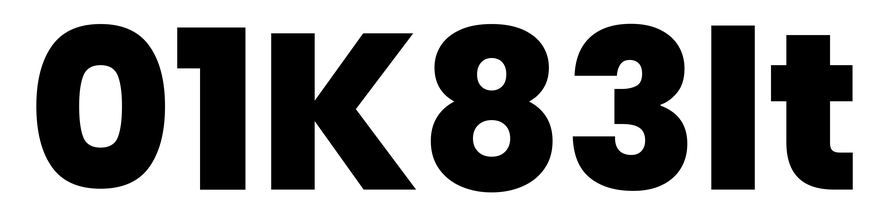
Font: Poppins-ExtraBold